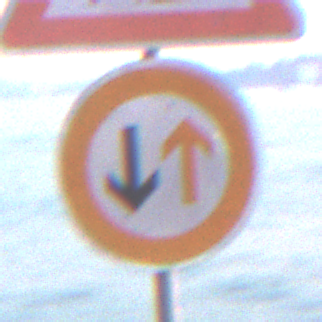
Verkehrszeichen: VorrangDesGegenverkehrs
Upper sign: Arbeitsstelle
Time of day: SunriseSunset
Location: Outdoor (Urban)
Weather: Clear
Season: NotSpecified
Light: Natural